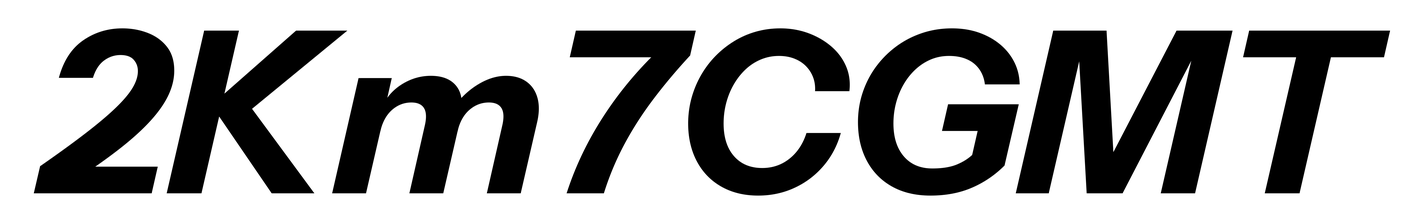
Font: InstrumentSans-Italic_Bold_Italic